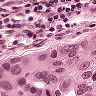
Metastatic tissue present: yes